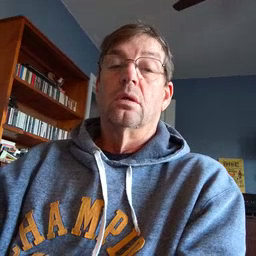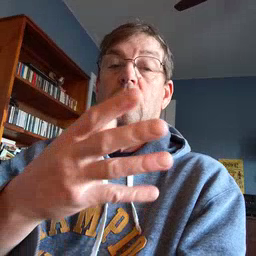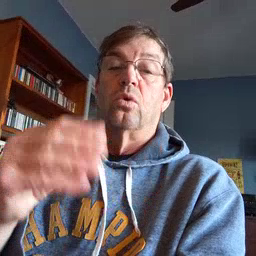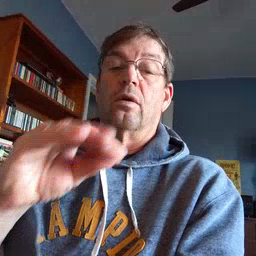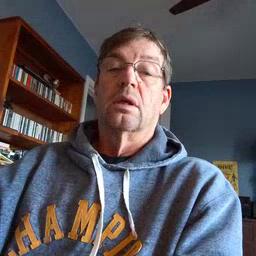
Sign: story